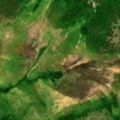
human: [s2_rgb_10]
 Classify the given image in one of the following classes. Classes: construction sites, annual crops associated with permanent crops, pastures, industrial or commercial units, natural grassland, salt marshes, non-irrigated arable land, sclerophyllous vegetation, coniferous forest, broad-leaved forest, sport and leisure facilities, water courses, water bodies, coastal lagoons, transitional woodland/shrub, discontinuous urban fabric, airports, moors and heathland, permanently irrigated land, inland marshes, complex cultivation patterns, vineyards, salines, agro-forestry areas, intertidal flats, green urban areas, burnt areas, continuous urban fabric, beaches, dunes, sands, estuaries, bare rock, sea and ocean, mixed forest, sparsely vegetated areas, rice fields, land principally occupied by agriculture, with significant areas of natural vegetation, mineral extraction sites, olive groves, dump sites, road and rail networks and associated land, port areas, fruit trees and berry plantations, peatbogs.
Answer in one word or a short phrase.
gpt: coniferous forest, mixed forest, transitional woodland/shrub, peatbogs